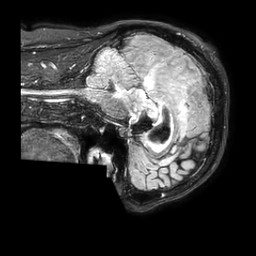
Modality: FLAIR
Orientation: sagittal
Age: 49
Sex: male
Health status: ill
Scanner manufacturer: philips
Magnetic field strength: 3 T
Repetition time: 4.8 s
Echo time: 0.34 s